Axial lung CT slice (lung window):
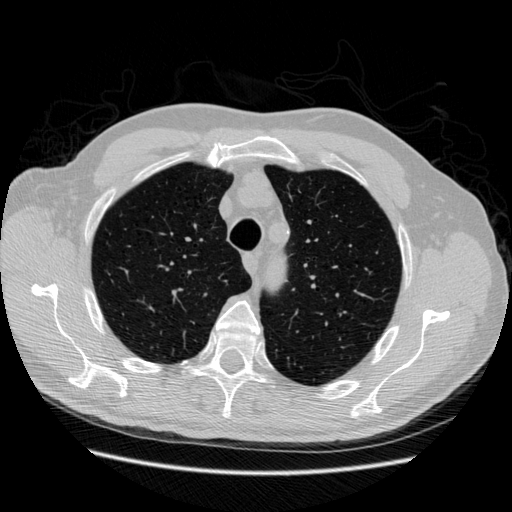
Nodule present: no